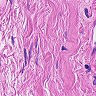
Metastatic tissue present: no